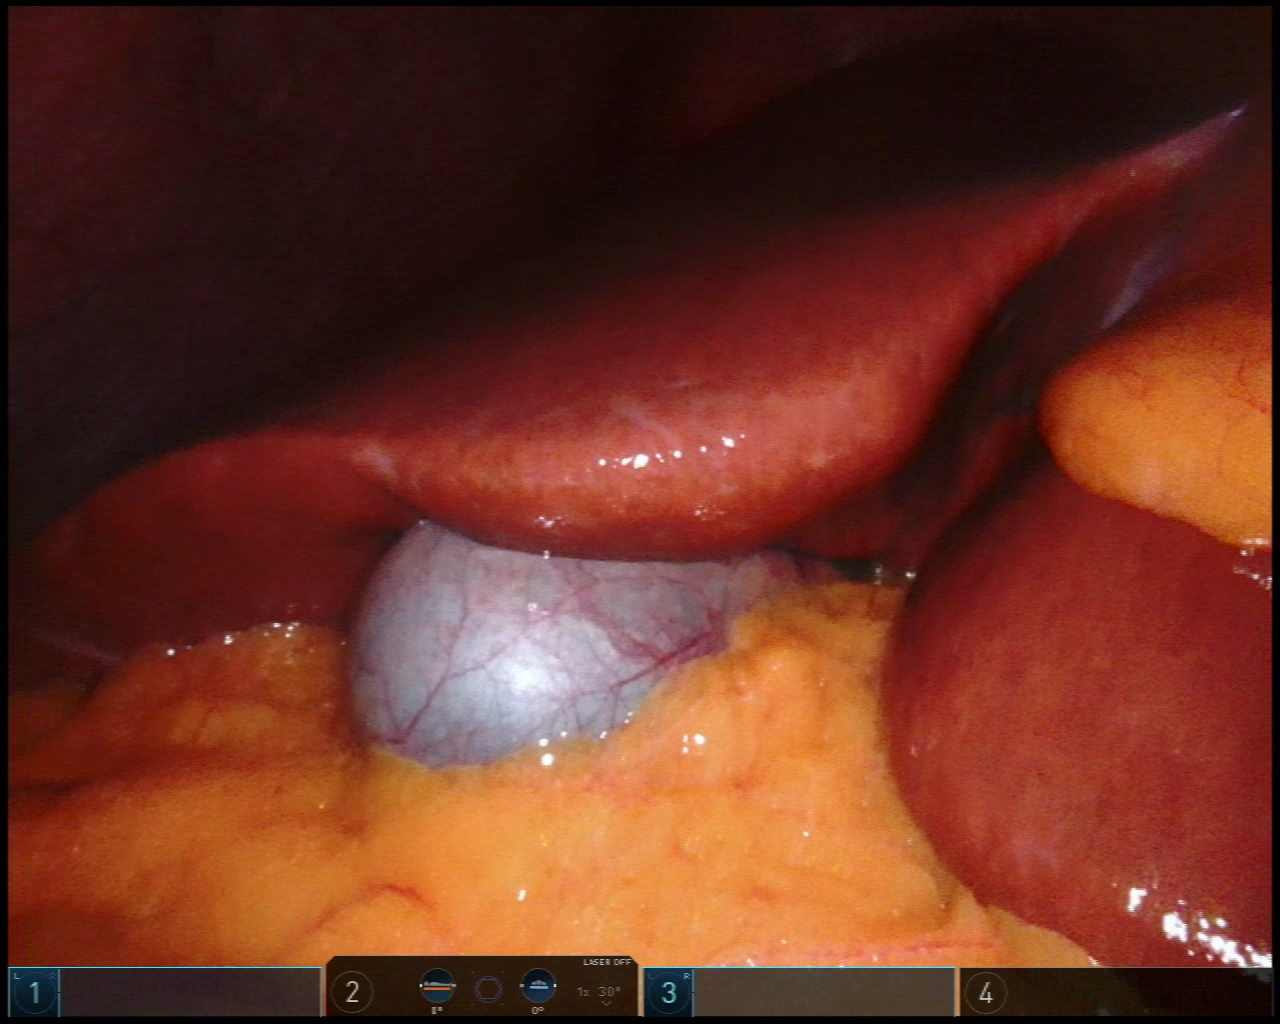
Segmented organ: liver
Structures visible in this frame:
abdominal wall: yes
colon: no
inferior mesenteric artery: no
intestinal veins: no
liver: yes
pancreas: no
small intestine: no
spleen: no
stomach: no
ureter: no
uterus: no
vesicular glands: no